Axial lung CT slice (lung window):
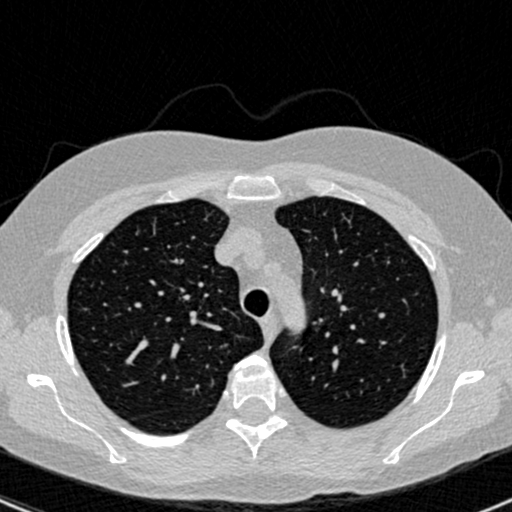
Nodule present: no